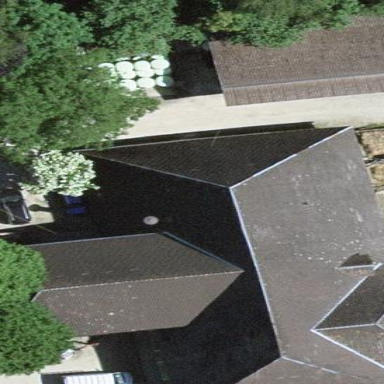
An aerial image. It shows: Farm building.